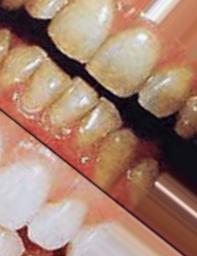
Condition: Tooth Discoloration